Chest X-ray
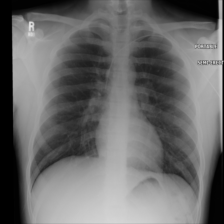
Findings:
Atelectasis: negative
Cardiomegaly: negative
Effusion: negative
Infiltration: negative
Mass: negative
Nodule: negative
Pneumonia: negative
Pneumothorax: negative
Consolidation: negative
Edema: negative
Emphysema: negative
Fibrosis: negative
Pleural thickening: negative
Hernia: negative